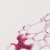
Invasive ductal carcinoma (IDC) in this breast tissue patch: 0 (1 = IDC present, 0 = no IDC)